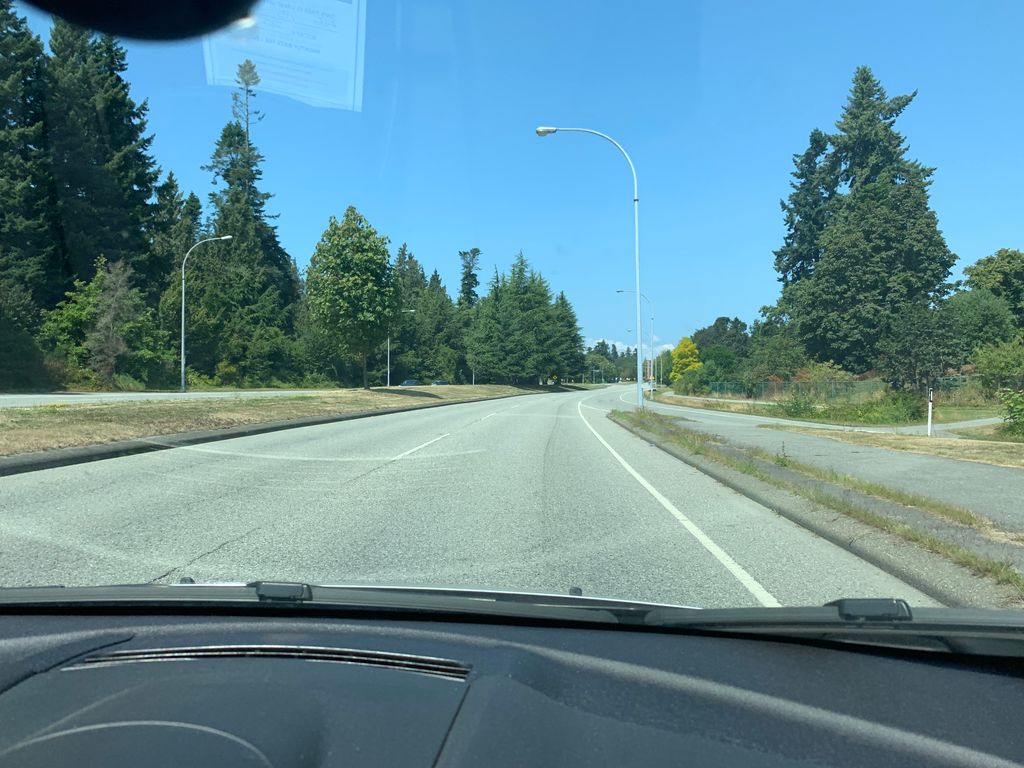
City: vancouver